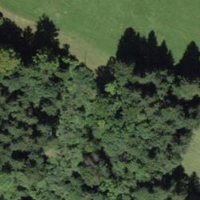
EUNIS habitat code: 24
Species observed at this site:
Melanargia galathea